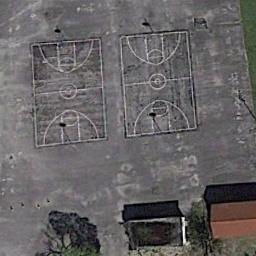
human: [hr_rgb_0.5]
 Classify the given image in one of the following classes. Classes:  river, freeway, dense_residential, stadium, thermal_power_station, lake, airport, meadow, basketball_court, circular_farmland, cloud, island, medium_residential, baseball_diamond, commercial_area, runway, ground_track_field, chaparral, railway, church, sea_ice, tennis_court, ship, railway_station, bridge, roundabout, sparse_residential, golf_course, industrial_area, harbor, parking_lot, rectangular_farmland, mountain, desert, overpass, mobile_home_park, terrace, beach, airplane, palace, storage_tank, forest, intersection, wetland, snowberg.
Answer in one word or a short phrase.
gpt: basketball_court